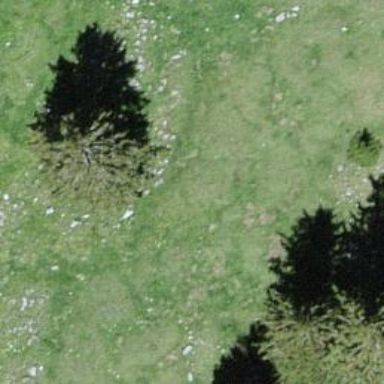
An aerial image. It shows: Needle-leaved tree in nature.